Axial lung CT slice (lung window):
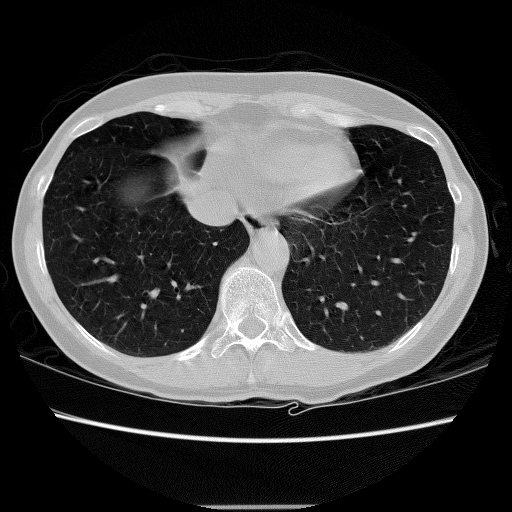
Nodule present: no